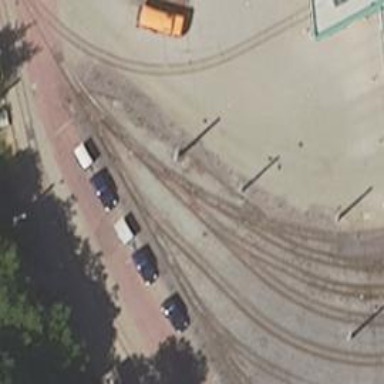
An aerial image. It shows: Railway level crossing.